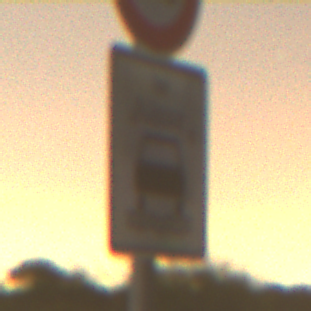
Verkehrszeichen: BeiNaesse
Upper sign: Geschwindigkeit50
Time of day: Night
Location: Outdoor (Nature)
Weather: Clear
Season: NotSpecified
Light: Natural